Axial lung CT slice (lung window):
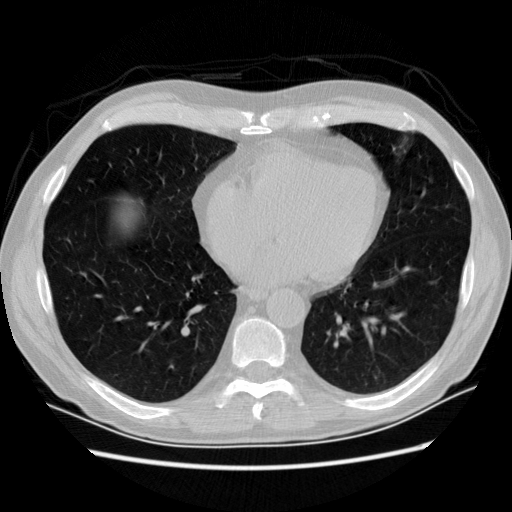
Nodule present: no